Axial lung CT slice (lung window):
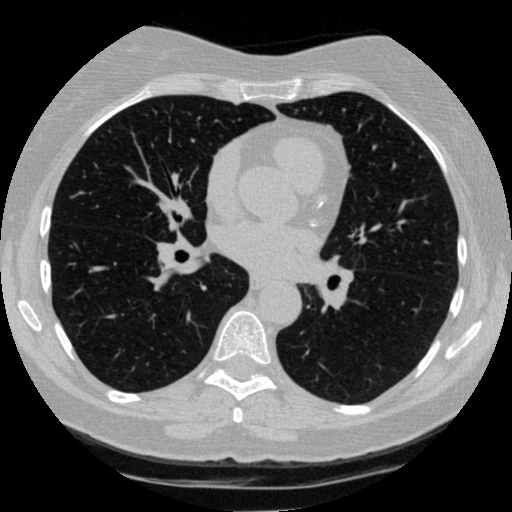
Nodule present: no